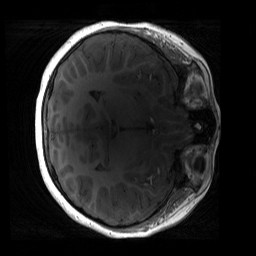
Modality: T1w
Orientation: axial
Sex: male
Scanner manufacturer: siemens
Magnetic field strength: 3 T
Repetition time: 1.9 s
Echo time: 0.00243 s